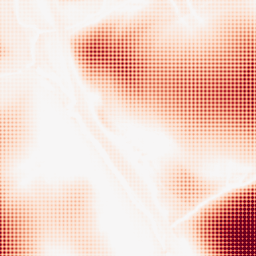
Category: morphological
Decomposition family: morphological
Decomposition parameters: operation: opening
size: 100
Upsampling method: sinc_blackman
Upsampling parameters: scale: 4
kernel_size: 4
Upsampling scale: 4